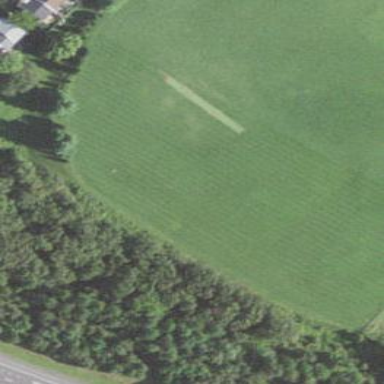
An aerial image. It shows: Grass pitch used for cricket.